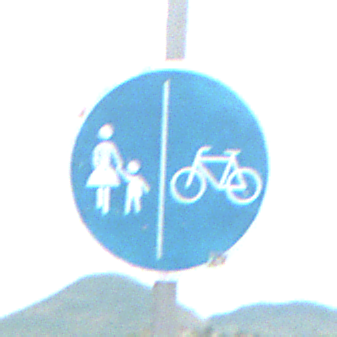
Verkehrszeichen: GetrennterRadUndGehwegRadwegRechts
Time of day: MorningAfternoon
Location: Outdoor (Nature)
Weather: PartlyCloudy
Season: NotSpecified
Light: Natural